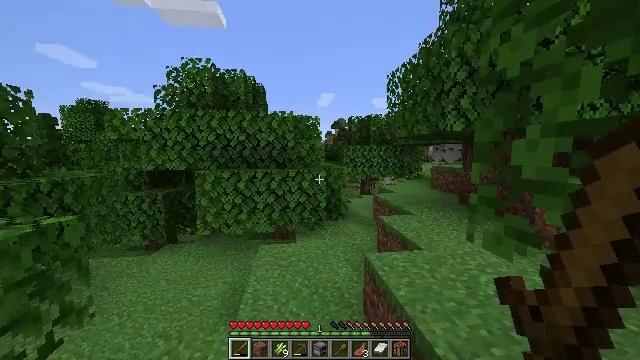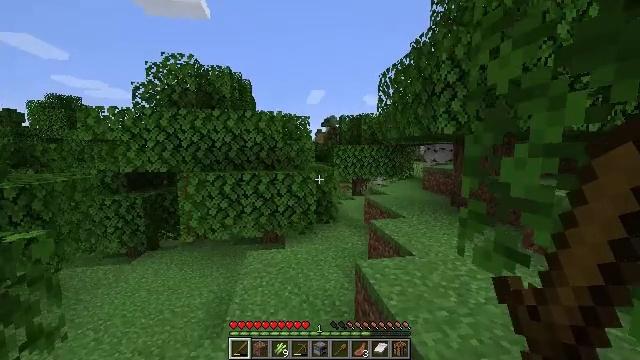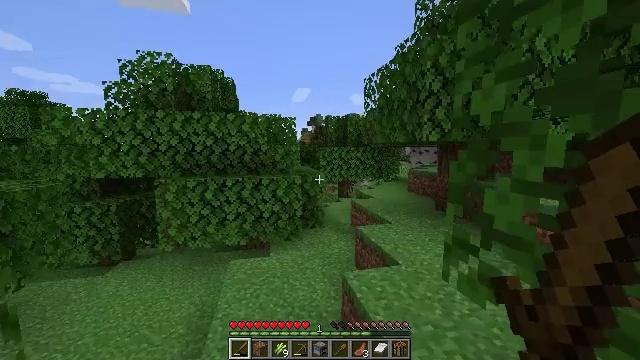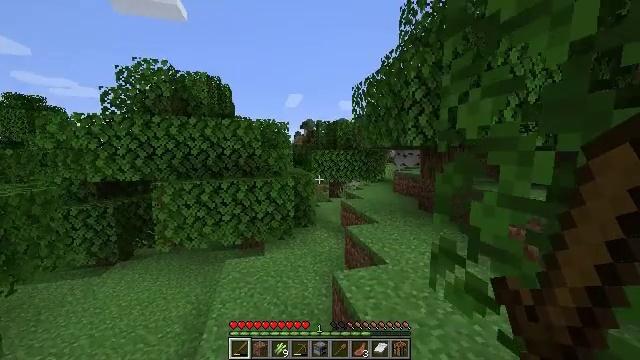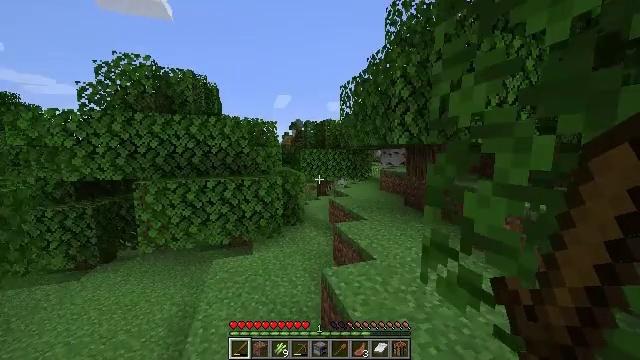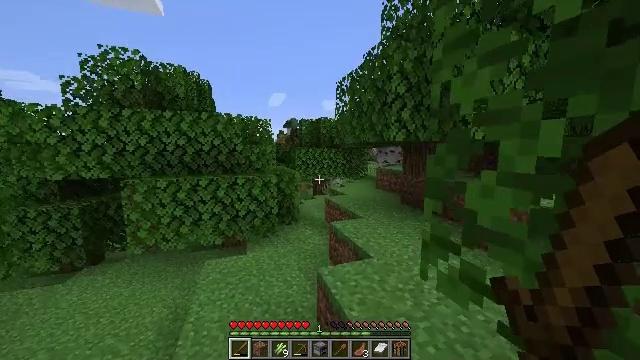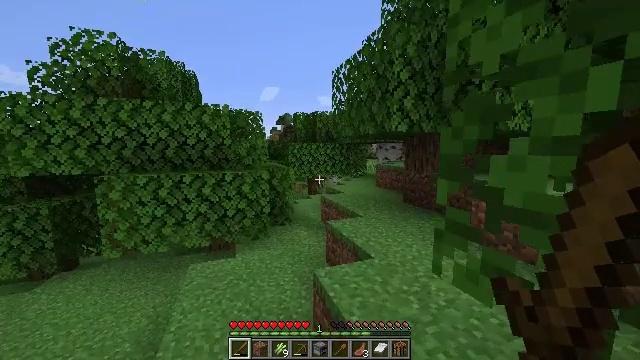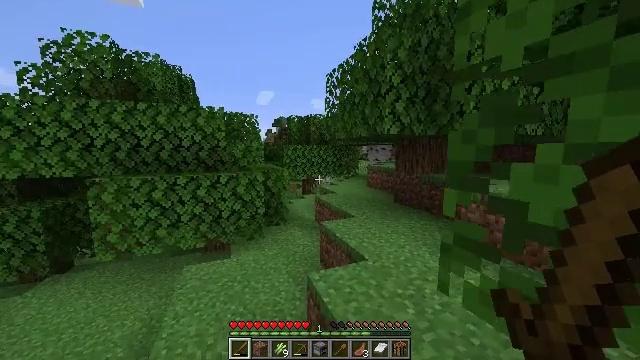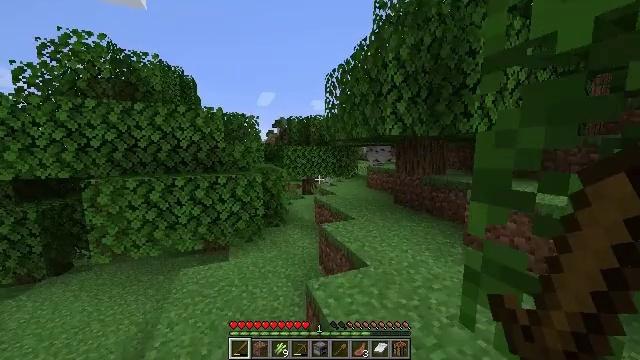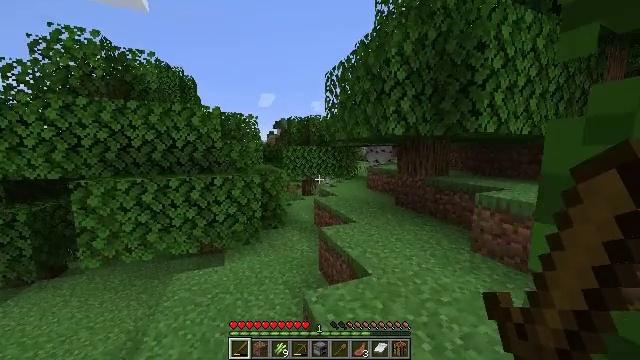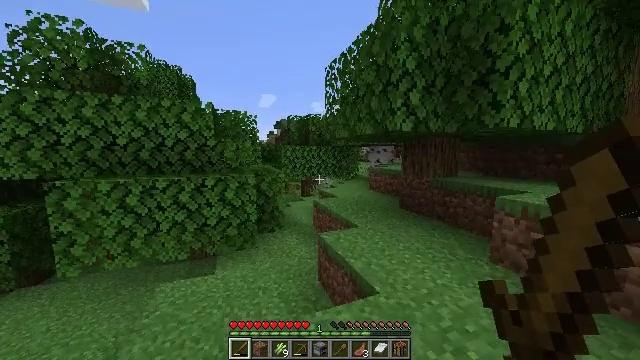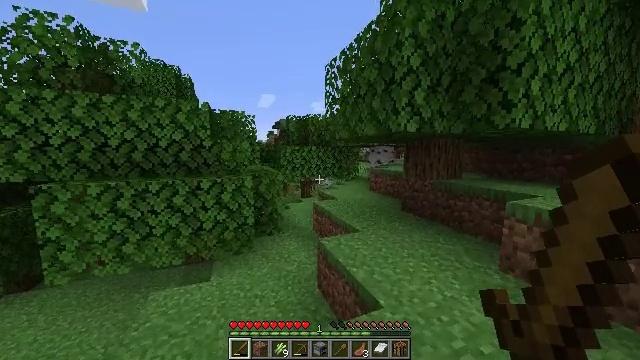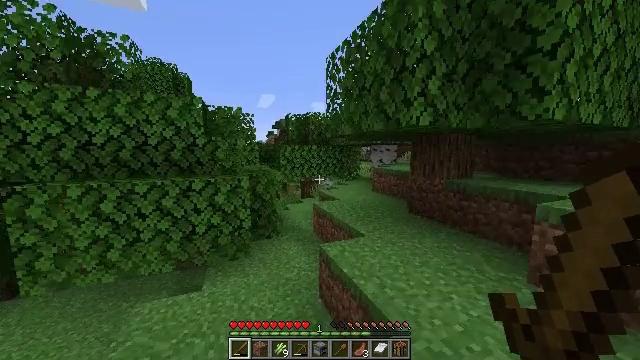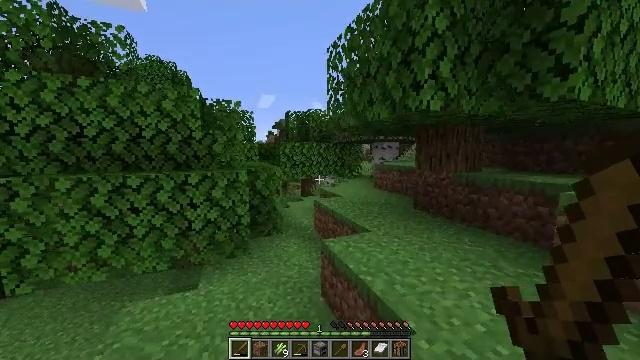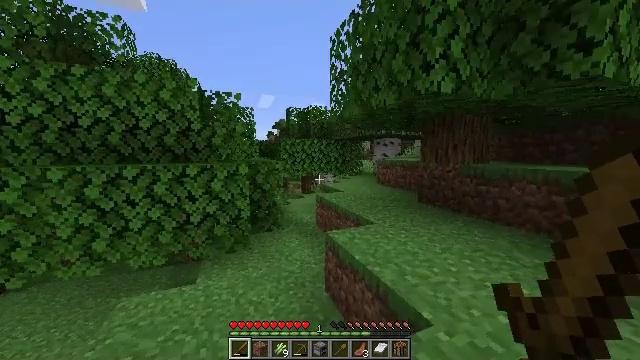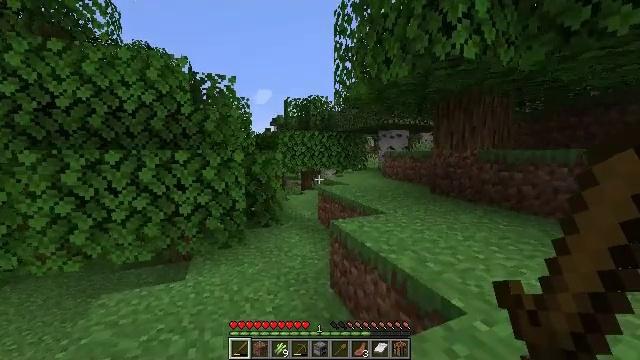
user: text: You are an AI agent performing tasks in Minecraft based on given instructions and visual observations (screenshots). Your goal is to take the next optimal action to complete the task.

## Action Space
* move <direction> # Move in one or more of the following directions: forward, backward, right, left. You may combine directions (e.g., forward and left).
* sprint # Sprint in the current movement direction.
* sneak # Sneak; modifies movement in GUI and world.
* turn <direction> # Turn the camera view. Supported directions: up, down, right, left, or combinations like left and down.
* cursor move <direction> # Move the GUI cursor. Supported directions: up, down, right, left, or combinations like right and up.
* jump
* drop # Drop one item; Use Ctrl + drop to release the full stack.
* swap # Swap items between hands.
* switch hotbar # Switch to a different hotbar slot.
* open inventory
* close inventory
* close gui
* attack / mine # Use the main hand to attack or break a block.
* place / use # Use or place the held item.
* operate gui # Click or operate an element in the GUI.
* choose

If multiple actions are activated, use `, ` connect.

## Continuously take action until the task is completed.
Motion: motion action
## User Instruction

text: Collect sugar cane near water sources.
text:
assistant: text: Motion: move forward, sprint, turn right, jump
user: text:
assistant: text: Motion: move forward, sprint, turn right, jump
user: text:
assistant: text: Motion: move forward, sprint, turn right
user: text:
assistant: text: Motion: move forward, sprint, turn right
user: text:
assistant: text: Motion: move forward, sprint, turn right
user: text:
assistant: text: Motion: move forward, sprint, turn right
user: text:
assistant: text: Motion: move forward, sprint, turn right
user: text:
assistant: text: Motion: move forward, sprint
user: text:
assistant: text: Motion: move forward, sprint
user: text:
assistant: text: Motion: move forward, sprint
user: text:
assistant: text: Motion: move forward, sprint
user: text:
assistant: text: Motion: move forward, sprint
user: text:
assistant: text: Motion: move forward, sprint
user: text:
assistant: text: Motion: move forward, sprint
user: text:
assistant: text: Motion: move forward, sprint
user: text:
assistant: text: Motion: move forward, sprint
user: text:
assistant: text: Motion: move forward, sprint
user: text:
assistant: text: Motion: move forward, sprint
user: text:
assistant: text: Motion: move forward, sprint
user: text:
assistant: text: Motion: move forward, sprint
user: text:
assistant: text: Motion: move forward, sprint
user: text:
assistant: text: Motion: move forward, sprint
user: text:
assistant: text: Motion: move forward, sprint
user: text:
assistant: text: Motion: move forward, sprint
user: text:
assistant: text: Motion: move forward, sprint
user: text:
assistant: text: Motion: move forward, sprint
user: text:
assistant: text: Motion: move forward, sprint
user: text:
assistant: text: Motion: move forward, sprint
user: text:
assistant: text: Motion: move forward, sprint
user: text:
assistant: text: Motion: move forward, sprint